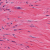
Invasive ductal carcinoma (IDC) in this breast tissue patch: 0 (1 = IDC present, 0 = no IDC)